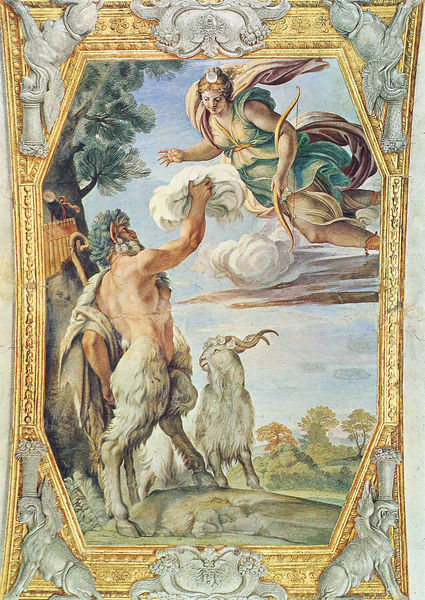
Titel: Deckenfresken der Galleria Farnese
Künstler: Annibale Carracci
Standort: Rom, Palazzo Farnese (EU - I - Latium)
Schlagwörter: baum, himmel, wolken, bäume, grün, wiese, wolke, rahmen, natur, gold, wald, fliegen, engel, bogen, herbst, weib, baumgruppe, satyr, pan, wäldchen, hörner, bock, ziegenbock, ziege, panflöte, sphinx, föhre, sphinxen